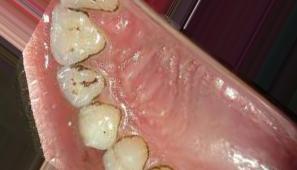
Condition: Tooth Discoloration